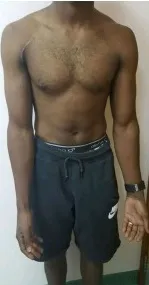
Clinical images.
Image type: medical_photograph (skin_photograph)